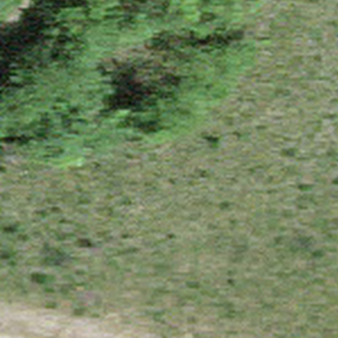
Label: other